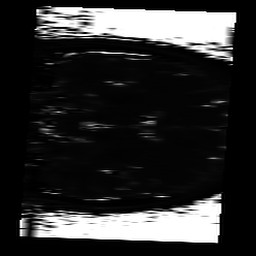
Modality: T2map
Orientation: coronal
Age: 32
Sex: male
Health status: ill